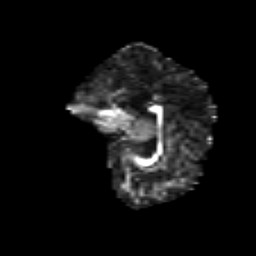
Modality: FA
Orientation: sagittal
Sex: female
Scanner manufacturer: siemens
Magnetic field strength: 3 T
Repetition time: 5 s
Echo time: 0.071 s